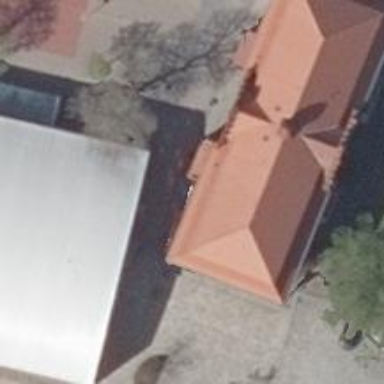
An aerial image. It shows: School building with red mansard roof.